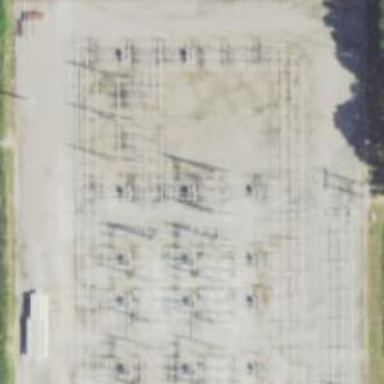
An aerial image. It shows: Switch for power supply.